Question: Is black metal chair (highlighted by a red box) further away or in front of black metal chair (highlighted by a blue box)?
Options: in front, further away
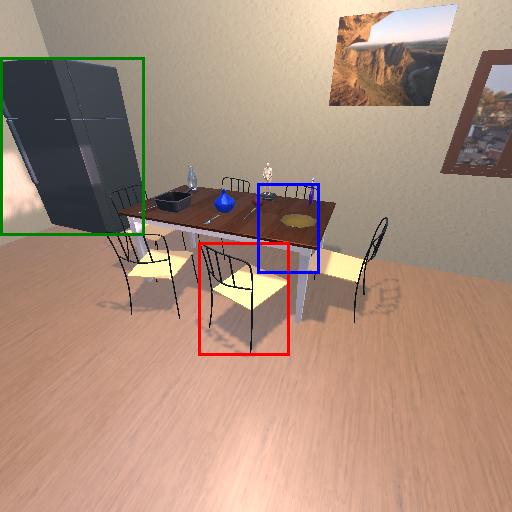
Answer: in front